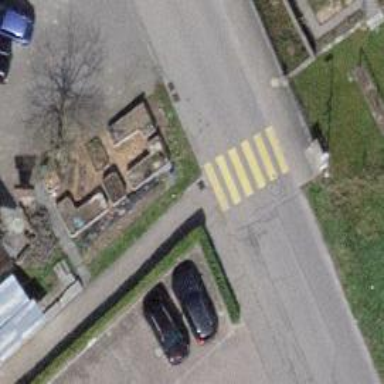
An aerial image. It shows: Uncontrolled zebra crossing with zebra markings.